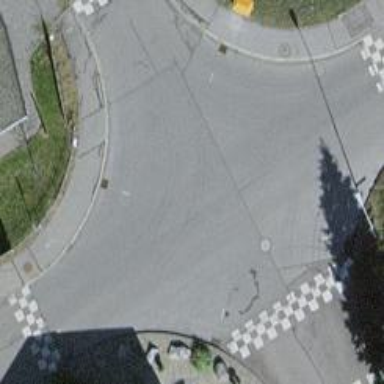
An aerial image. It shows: Residential road with asphalt surface. Sidewalk is present on the left side.